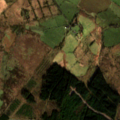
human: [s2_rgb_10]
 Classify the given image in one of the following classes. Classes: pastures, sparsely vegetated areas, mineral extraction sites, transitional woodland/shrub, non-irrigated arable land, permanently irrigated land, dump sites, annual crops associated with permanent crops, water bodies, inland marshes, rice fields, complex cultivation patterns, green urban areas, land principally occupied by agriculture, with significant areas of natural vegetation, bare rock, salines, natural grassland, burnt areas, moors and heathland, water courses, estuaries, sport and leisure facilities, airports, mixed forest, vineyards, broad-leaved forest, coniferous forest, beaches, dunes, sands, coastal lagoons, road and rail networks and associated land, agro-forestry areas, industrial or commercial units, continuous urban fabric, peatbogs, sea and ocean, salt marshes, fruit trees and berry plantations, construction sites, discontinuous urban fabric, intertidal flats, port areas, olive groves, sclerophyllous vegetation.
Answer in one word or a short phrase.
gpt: pastures, coniferous forest, moors and heathland, transitional woodland/shrub